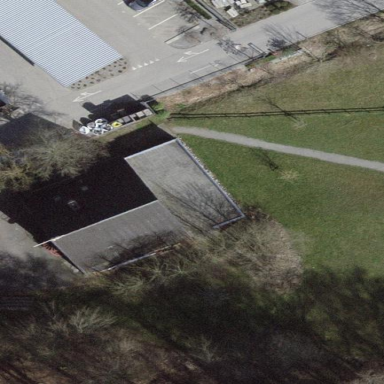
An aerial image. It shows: Community center building.